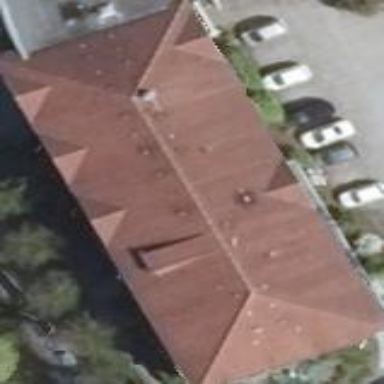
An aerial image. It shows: Nursing home dormitory with hipped brown roof.